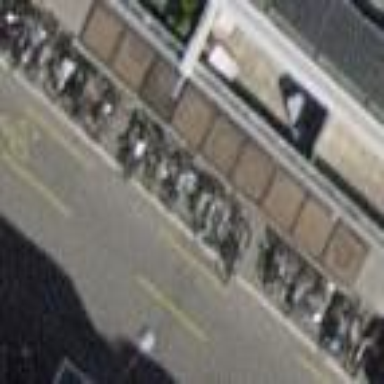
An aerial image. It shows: Bicycle parking area with stands available.